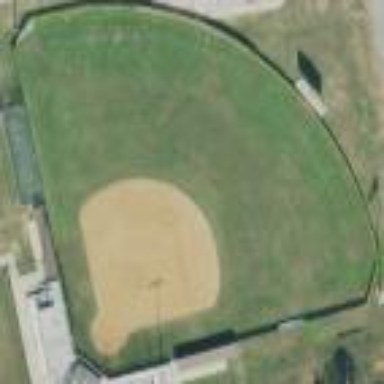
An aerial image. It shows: Baseball pitch for leisure land.